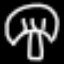
Label: mushroom